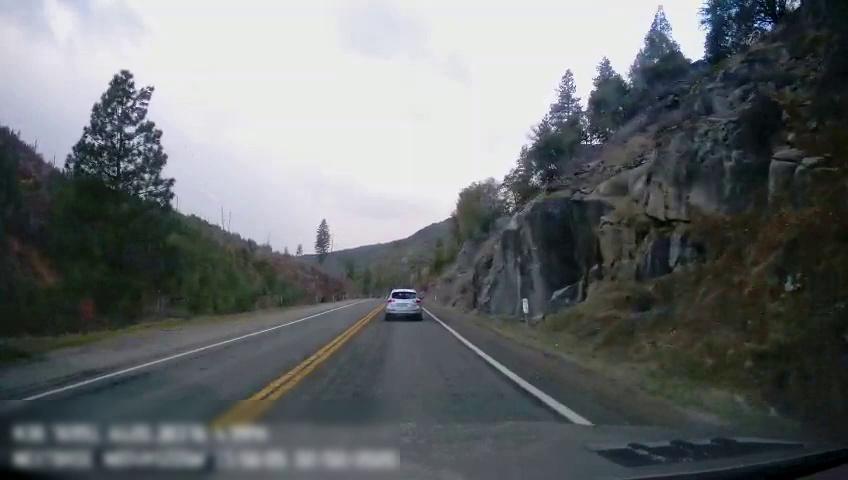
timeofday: Day
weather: Cloudy
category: Drivable Space
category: Vehicles | Car
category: Lanes | Current Lane
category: Lanes | Current Lane
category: Lanes | Opposite Lane